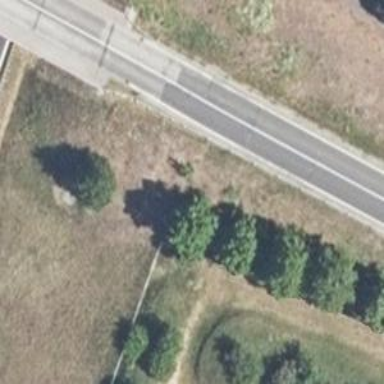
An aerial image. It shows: Avenue lined with broadleaved deciduous trees.